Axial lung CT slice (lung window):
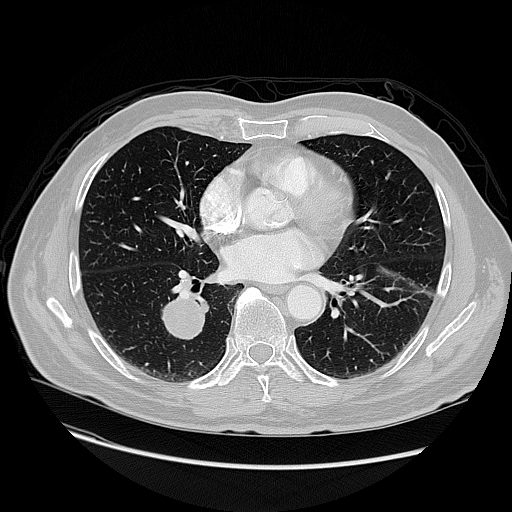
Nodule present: no